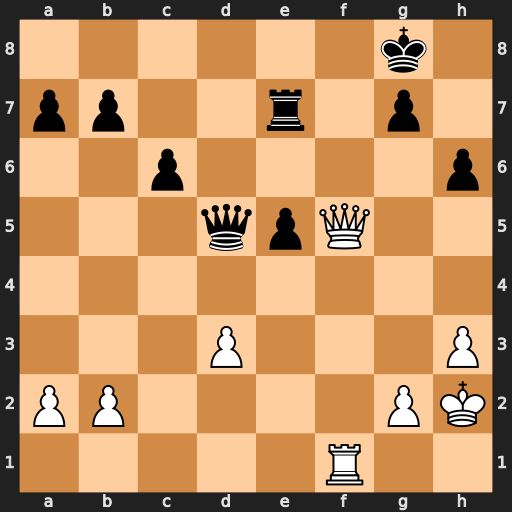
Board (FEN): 6k1/pp2r1p1/2p4p/3qpQ2/8/3P3P/PP4PK/5R2
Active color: w
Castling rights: -
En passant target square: -
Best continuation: Qf8+ Kh7 Qxe7